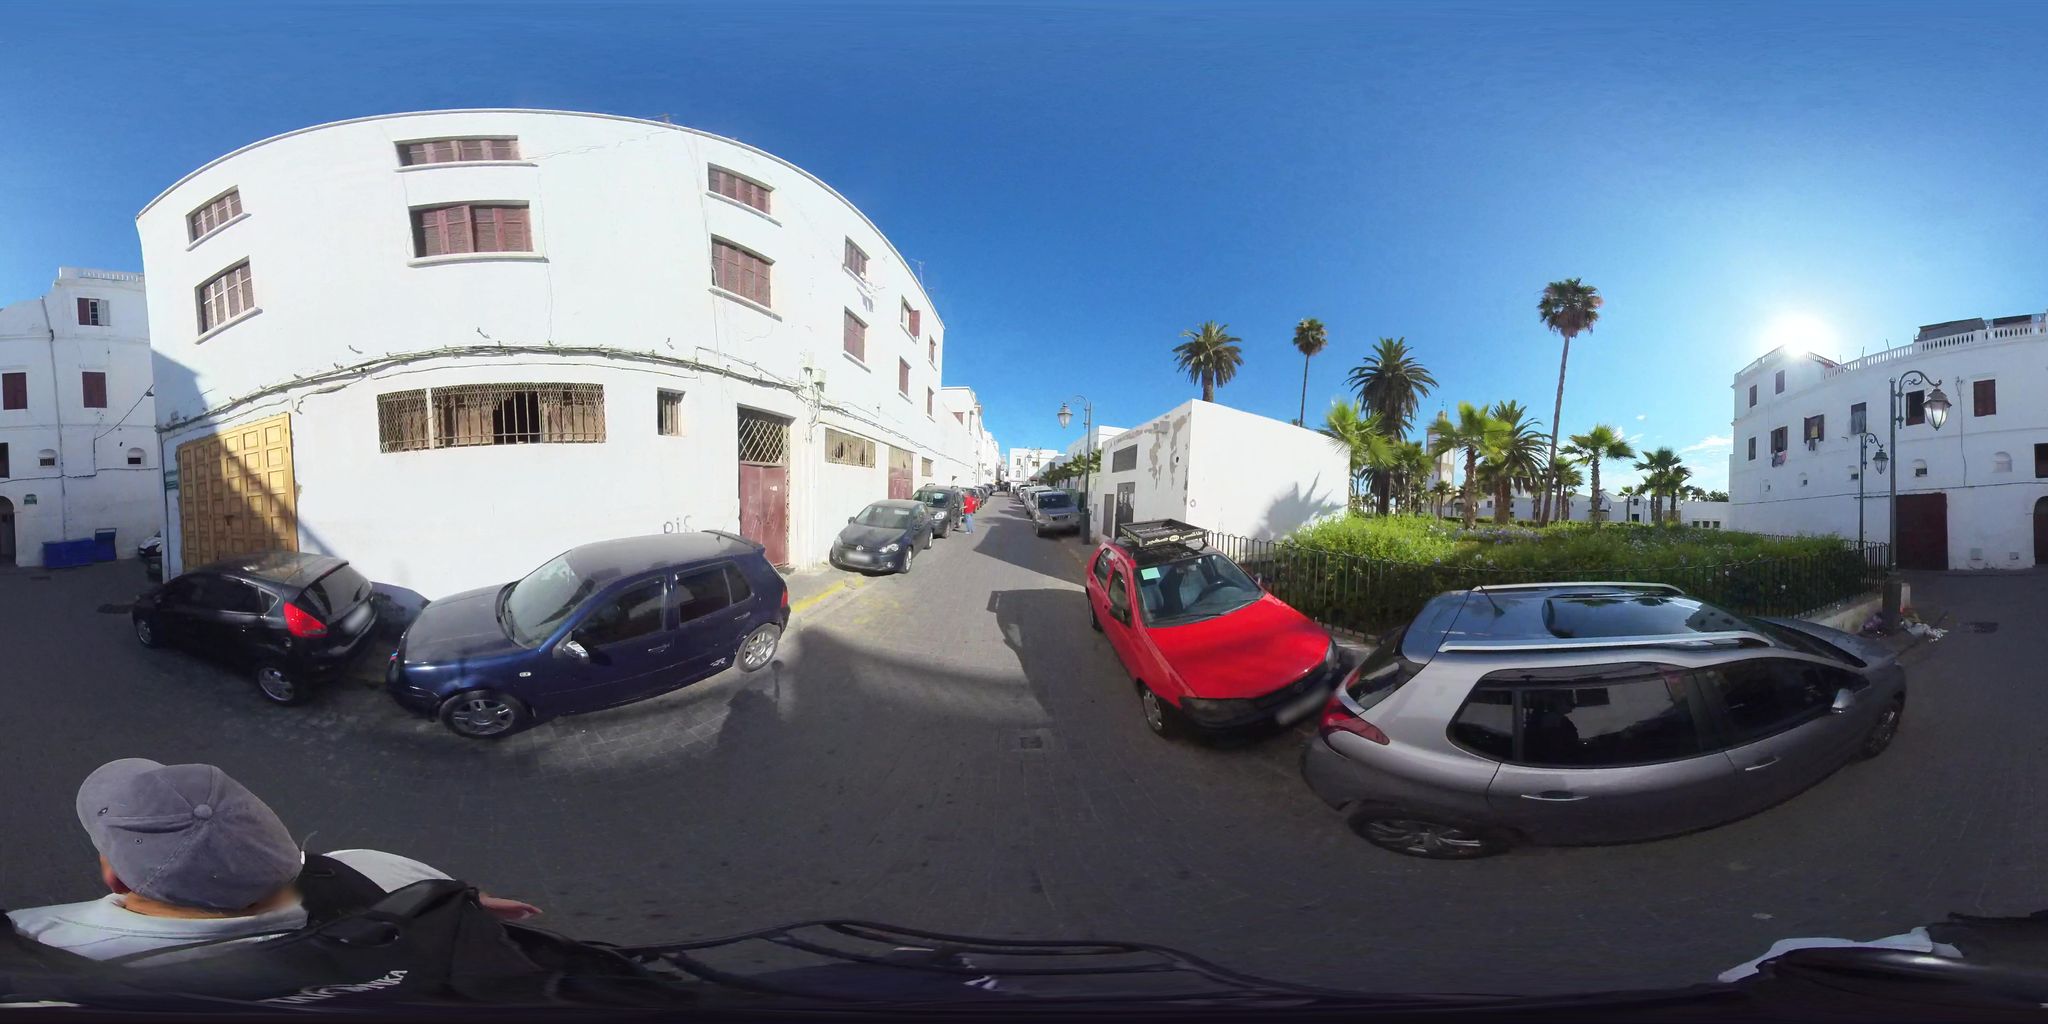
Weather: clear
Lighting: day
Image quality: good
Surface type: cycling surface
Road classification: residential
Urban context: urban centre
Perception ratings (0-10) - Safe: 1.18, Lively: 3.68, Beautiful: 4.78, Boring: 4.72, Depressing: 4.01, Wealthy: 3.27